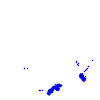
Particle: kaon